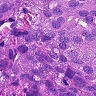
Metastatic tissue present: yes